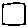
Label: square